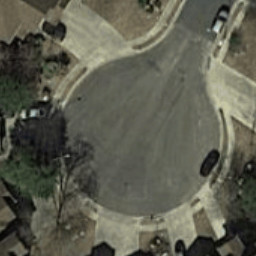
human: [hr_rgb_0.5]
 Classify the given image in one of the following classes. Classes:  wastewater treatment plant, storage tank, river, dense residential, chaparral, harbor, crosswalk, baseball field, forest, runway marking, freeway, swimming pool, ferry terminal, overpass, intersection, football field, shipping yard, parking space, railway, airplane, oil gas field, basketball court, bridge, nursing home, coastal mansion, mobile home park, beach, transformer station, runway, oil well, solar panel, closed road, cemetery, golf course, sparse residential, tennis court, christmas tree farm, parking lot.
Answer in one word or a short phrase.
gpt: closed road